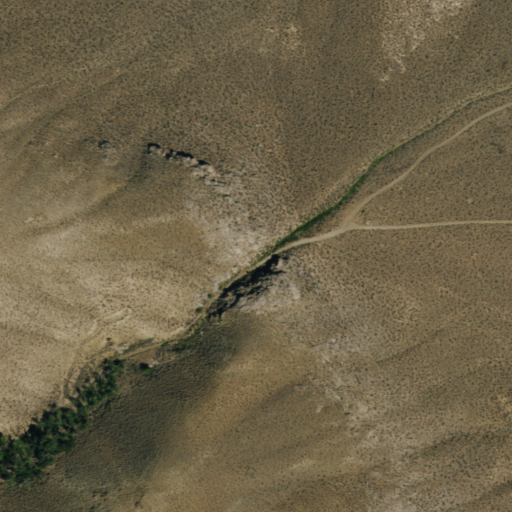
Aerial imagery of valley in Nevada named Dyke Canyon containing only shrub